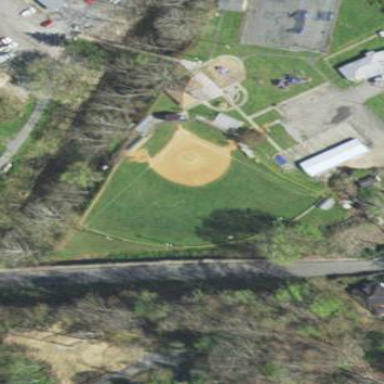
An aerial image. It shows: Baseball pitch for leisure land activities.